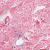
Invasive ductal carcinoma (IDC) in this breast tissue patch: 0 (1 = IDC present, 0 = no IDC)